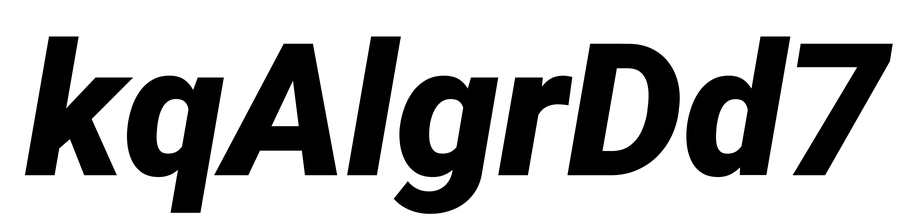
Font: Roboto-Italic_Black_Italic